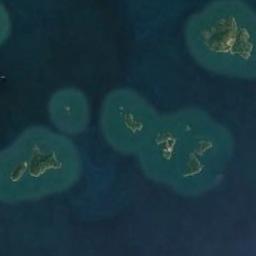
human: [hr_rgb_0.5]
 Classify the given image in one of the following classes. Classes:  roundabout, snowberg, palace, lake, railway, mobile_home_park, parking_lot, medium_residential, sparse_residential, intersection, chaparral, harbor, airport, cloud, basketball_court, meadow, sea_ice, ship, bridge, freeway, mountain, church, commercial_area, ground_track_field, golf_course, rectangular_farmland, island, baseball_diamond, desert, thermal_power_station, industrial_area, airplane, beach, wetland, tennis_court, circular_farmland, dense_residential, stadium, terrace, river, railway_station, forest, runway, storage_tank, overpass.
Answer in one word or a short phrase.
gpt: island